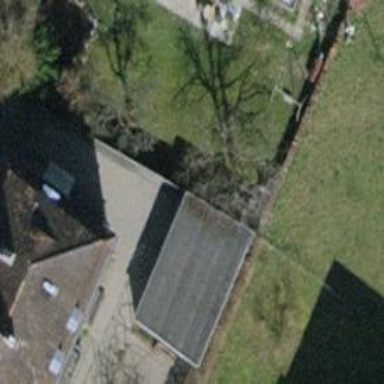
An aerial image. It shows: Group of garages.